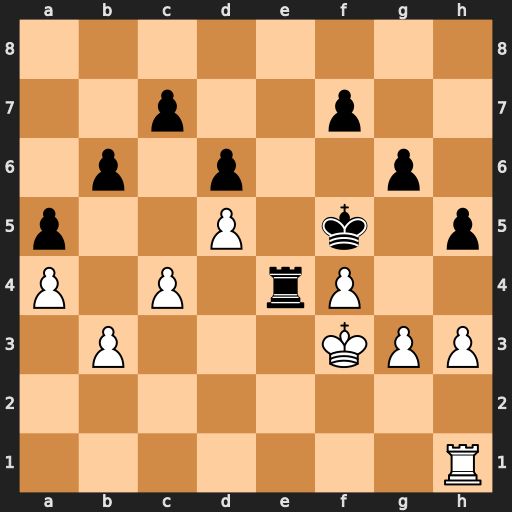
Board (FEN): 8/2p2p2/1p1p2p1/p2P1k1p/P1P1rP2/1P3KPP/8/7R
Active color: w
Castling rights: -
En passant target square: -
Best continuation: g4+ Kf6 Kxe4